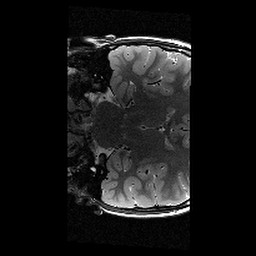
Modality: T2w
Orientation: coronal
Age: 13
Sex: male
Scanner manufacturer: siemens
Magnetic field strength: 3 T
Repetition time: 8.46 s
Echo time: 0.067 s